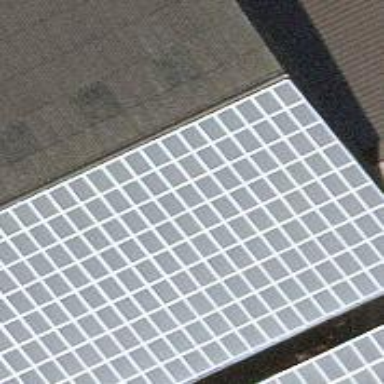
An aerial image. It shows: Solar power generator with photovoltaic panels.